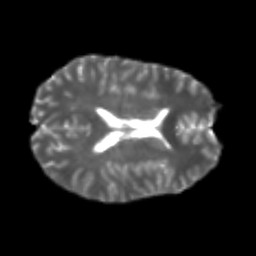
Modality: T2w
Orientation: axial
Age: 21
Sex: male
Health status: healthy
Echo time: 0.074 s